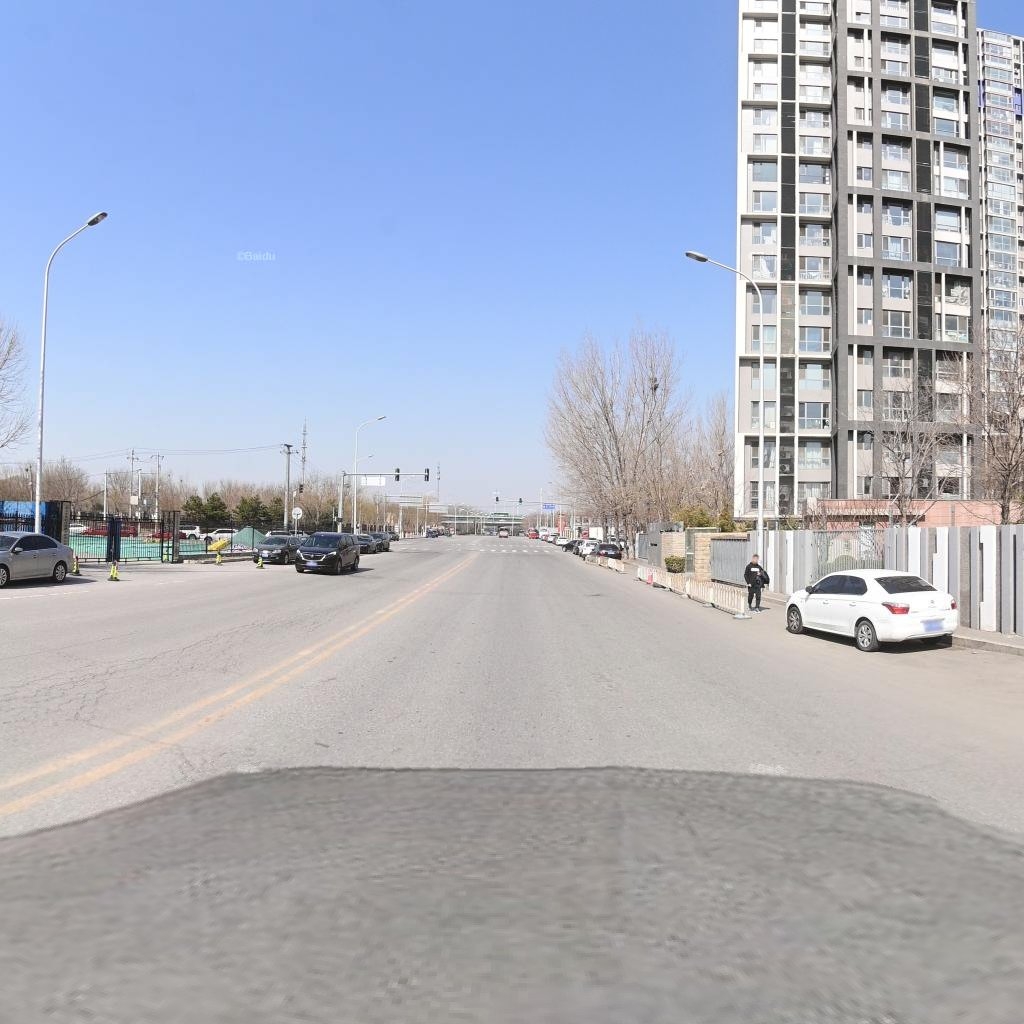
Region: Chaoyang
Road damage annotations: alligator crack